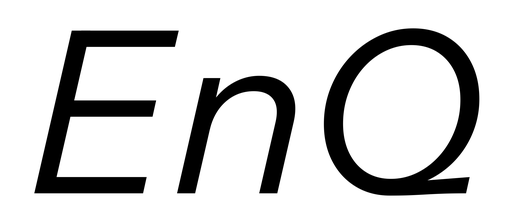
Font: InstrumentSans-Italic_Italic